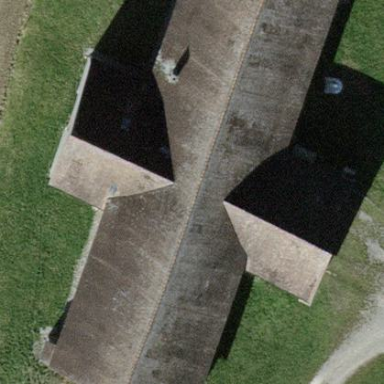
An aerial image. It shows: Farm auxiliary building with gabled roof.